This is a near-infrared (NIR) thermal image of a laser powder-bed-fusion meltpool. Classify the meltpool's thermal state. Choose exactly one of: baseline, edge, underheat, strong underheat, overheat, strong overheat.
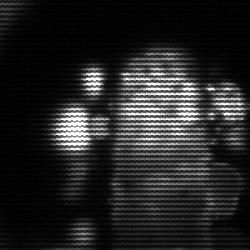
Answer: strong underheat